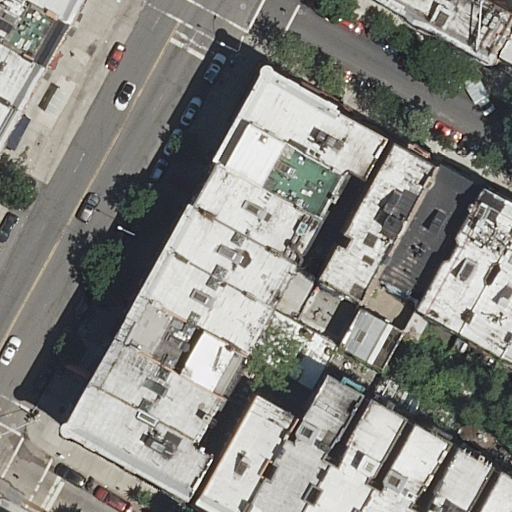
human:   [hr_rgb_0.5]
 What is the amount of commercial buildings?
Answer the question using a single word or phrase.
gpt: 0

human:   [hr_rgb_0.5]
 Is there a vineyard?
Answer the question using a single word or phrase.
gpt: no

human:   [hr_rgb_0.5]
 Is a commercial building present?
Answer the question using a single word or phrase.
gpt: no

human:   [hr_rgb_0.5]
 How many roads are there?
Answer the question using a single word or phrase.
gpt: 3

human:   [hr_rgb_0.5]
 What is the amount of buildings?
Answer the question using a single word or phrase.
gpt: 27

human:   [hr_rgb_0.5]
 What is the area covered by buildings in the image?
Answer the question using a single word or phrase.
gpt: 4657m2

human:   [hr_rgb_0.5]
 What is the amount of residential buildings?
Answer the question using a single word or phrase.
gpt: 27

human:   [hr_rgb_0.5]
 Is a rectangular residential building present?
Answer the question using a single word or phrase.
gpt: yes

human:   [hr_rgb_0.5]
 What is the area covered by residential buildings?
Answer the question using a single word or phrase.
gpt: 4657m2

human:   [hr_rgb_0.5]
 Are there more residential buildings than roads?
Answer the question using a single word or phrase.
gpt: yes

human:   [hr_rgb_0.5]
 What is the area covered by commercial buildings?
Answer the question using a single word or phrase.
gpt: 0m2

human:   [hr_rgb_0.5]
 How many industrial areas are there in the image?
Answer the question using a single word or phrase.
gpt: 0

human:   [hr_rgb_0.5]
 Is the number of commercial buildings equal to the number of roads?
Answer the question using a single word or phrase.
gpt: no

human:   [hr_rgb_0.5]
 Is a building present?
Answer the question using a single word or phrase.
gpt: yes

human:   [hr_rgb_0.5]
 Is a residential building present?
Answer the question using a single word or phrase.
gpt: yes

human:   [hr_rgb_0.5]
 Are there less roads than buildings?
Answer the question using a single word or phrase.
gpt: yes

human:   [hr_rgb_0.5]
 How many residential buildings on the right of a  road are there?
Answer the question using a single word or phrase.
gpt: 23

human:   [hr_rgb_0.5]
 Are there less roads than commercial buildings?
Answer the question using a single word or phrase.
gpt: no

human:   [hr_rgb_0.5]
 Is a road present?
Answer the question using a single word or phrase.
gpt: yes

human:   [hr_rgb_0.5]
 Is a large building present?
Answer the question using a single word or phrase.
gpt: yes

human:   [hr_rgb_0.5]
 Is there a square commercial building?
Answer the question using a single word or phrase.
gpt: no

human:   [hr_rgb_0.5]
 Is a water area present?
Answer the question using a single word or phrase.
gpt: no

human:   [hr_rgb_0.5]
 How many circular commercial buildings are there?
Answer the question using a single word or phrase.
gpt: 0

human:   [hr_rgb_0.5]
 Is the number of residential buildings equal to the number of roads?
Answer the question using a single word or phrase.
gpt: no

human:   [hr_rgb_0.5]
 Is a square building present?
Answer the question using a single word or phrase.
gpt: no

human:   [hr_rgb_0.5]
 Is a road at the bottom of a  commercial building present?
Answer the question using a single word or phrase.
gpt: no

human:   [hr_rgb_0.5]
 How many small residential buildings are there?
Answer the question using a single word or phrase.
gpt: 10

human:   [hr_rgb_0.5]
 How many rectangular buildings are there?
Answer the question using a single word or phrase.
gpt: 20

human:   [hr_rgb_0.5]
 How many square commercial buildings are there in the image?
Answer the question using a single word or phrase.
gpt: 0

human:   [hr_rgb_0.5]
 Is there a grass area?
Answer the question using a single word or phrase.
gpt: no

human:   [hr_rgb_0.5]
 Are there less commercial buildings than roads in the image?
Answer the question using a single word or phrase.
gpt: yes

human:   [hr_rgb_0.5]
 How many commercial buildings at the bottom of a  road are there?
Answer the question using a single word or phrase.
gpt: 0

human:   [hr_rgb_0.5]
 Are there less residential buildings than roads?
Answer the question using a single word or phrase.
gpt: no

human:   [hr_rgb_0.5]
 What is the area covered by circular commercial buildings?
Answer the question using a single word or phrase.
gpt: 0m2

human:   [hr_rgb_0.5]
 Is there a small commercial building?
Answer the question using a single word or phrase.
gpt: no

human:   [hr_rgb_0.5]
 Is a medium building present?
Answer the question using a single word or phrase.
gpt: yes

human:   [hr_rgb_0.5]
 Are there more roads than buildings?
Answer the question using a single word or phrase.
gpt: no

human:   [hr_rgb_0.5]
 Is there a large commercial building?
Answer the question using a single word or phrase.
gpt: no

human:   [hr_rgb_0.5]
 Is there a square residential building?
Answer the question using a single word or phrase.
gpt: no

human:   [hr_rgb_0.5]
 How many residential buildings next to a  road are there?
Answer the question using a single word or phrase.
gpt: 27

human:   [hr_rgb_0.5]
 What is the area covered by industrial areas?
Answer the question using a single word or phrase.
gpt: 0m2

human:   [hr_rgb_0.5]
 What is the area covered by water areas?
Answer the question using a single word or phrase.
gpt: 0m2

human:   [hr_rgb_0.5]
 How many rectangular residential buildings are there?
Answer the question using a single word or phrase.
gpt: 20

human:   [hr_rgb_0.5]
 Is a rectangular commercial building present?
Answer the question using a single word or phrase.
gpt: no

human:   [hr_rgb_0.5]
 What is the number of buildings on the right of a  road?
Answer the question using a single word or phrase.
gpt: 23

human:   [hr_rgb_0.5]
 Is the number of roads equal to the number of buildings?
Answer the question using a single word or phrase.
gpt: no

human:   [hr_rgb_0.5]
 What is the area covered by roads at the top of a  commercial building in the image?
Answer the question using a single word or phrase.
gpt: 0m2

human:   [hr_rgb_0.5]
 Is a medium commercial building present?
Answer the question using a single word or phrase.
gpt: no

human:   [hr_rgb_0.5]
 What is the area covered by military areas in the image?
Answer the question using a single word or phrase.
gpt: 0m2

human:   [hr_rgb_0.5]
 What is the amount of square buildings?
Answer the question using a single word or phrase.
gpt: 0

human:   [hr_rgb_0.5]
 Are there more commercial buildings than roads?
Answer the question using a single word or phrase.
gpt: no

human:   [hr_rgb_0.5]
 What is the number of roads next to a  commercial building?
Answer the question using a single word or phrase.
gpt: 0

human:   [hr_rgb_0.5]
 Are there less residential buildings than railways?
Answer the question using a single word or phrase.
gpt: no

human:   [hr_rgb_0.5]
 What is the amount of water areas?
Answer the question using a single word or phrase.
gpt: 0

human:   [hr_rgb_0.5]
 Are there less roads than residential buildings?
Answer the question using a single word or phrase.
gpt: yes

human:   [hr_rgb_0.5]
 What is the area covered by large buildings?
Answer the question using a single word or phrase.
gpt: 779m2

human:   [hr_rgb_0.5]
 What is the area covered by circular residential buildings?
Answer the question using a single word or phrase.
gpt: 0m2

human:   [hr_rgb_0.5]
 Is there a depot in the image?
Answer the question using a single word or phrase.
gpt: no

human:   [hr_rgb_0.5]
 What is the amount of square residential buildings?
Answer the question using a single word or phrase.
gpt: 0

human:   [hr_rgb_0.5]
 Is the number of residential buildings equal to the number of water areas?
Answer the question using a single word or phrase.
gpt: no

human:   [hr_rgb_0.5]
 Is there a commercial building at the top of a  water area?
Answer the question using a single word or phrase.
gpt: no

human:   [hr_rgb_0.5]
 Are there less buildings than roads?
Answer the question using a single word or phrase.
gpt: no

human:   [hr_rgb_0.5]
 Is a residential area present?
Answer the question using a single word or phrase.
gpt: no

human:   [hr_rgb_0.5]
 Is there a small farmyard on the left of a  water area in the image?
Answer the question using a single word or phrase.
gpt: no